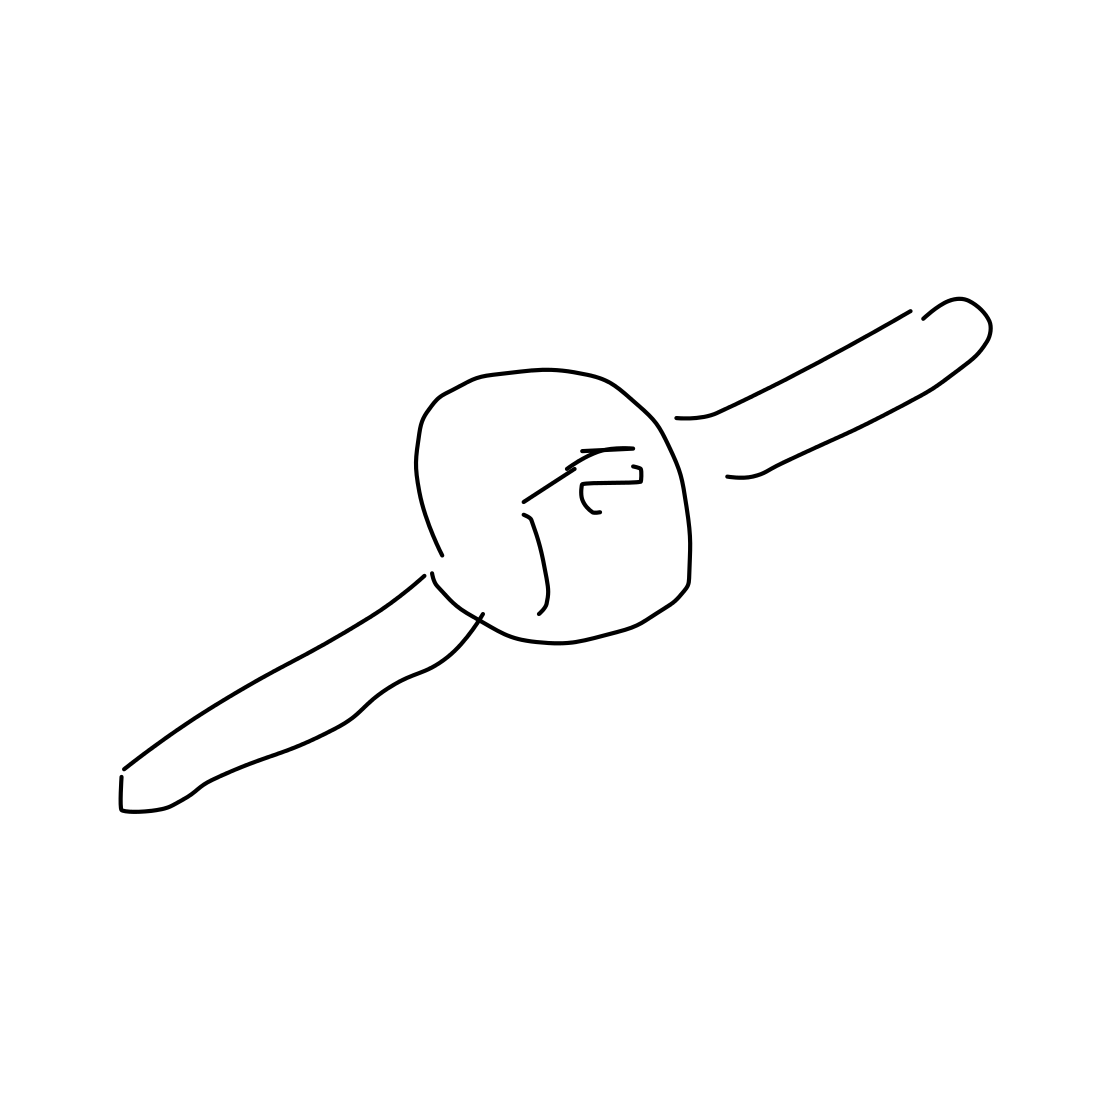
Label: wrist-watch